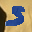
Label: 5